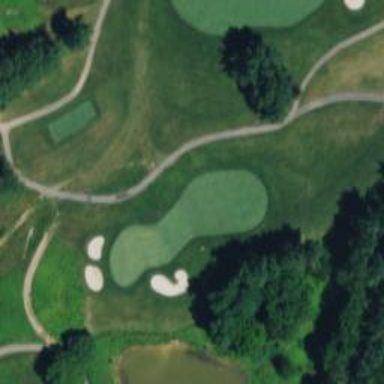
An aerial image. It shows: View of golf hole.